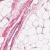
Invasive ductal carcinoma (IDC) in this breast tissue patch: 0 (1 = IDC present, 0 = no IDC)